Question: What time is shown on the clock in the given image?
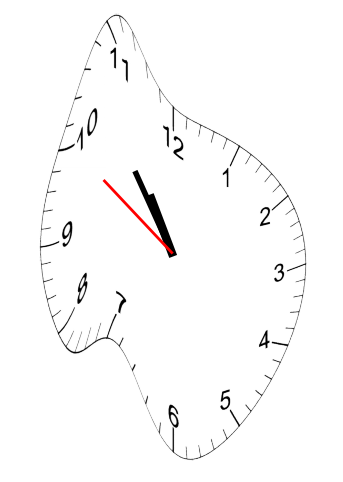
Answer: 10:53:50